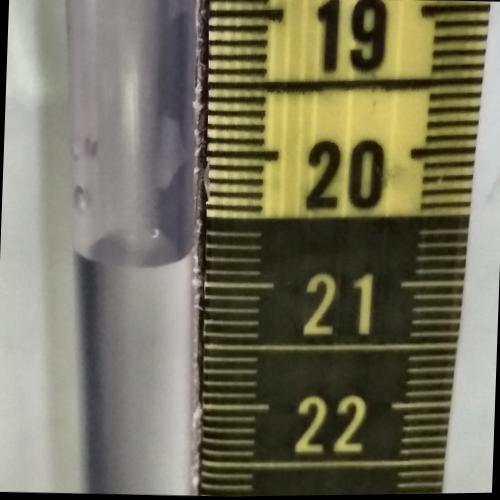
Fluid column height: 20.8 cm